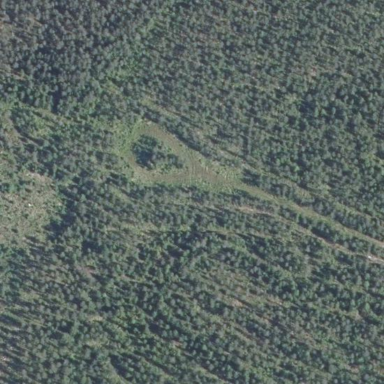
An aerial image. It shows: Needle-leaved woodland.